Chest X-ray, AP view. Patient: 26 years old, sex F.
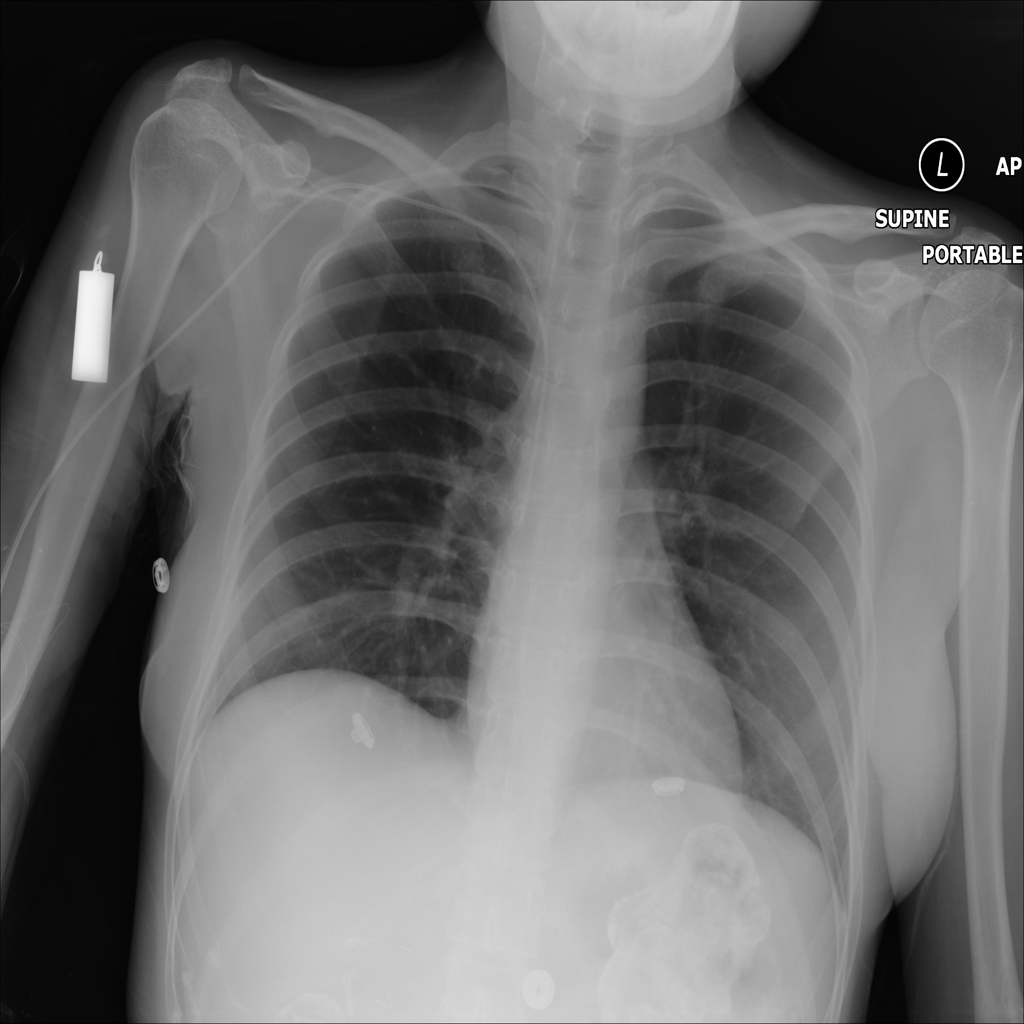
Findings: No Finding